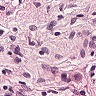
Metastatic tissue present: no